Question: '''
plot([0 u(1,1)], [0 u(2,1)]);
plot([0 u(1,2)], [0 u(2,2)]);
'''
These commands do what I want. However, why are the zeros in front.
The effect of these commands is the second plot on the <URL>:

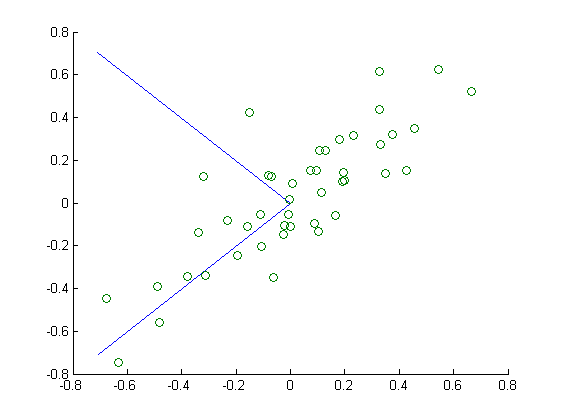
Answer: The 0s are used to denote plotting boundaries; since Matlab need to have starting and ending values for both x and y.
For instance, in this statement:
'''
plot([0 u(1,1)], [0 u(2,1)]);
'''
the 2 terms in the first square brackets represent the range of x-values to plot, i.e. from 0 to u(1,1), while those in the 2nd square bracket represent the y-values. It basically plots a line going from (x1,y1) to (x2,y2), with x1 and y1 being (0,0), x2 being u(1,1) and y2 being u(2,1).
From the code you were given, u looks like this: (I'm not showing you the whole solution since this is homework :)
'''
u =
-0.7055 -0.7087
-0.7087 0.7055
'''
Therefore, the line corresponding to the line above will have x-values form 0 to u(1,1) = -0.7055 and y-values going from 0 to u(2,1) = -0.7087. The same applies for the 2nd call to plot.
Here is a figure obtained with the data; I plotted both curves with different colors so you can see the difference: (I used @knedlsepp's suggestion to use 'axis equal' to see that both lines are orthogonal.

Hope that helps get you started. Good luck!